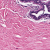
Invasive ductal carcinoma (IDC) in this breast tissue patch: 0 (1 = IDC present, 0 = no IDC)